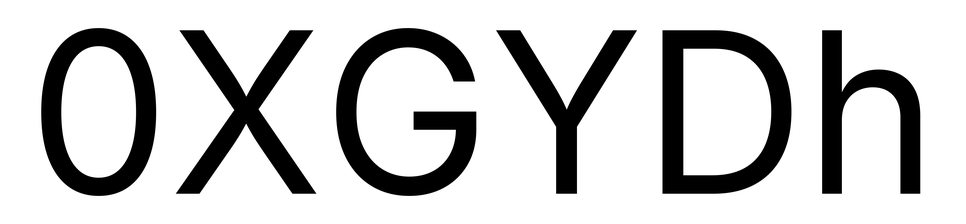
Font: Inter_Regular